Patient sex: F
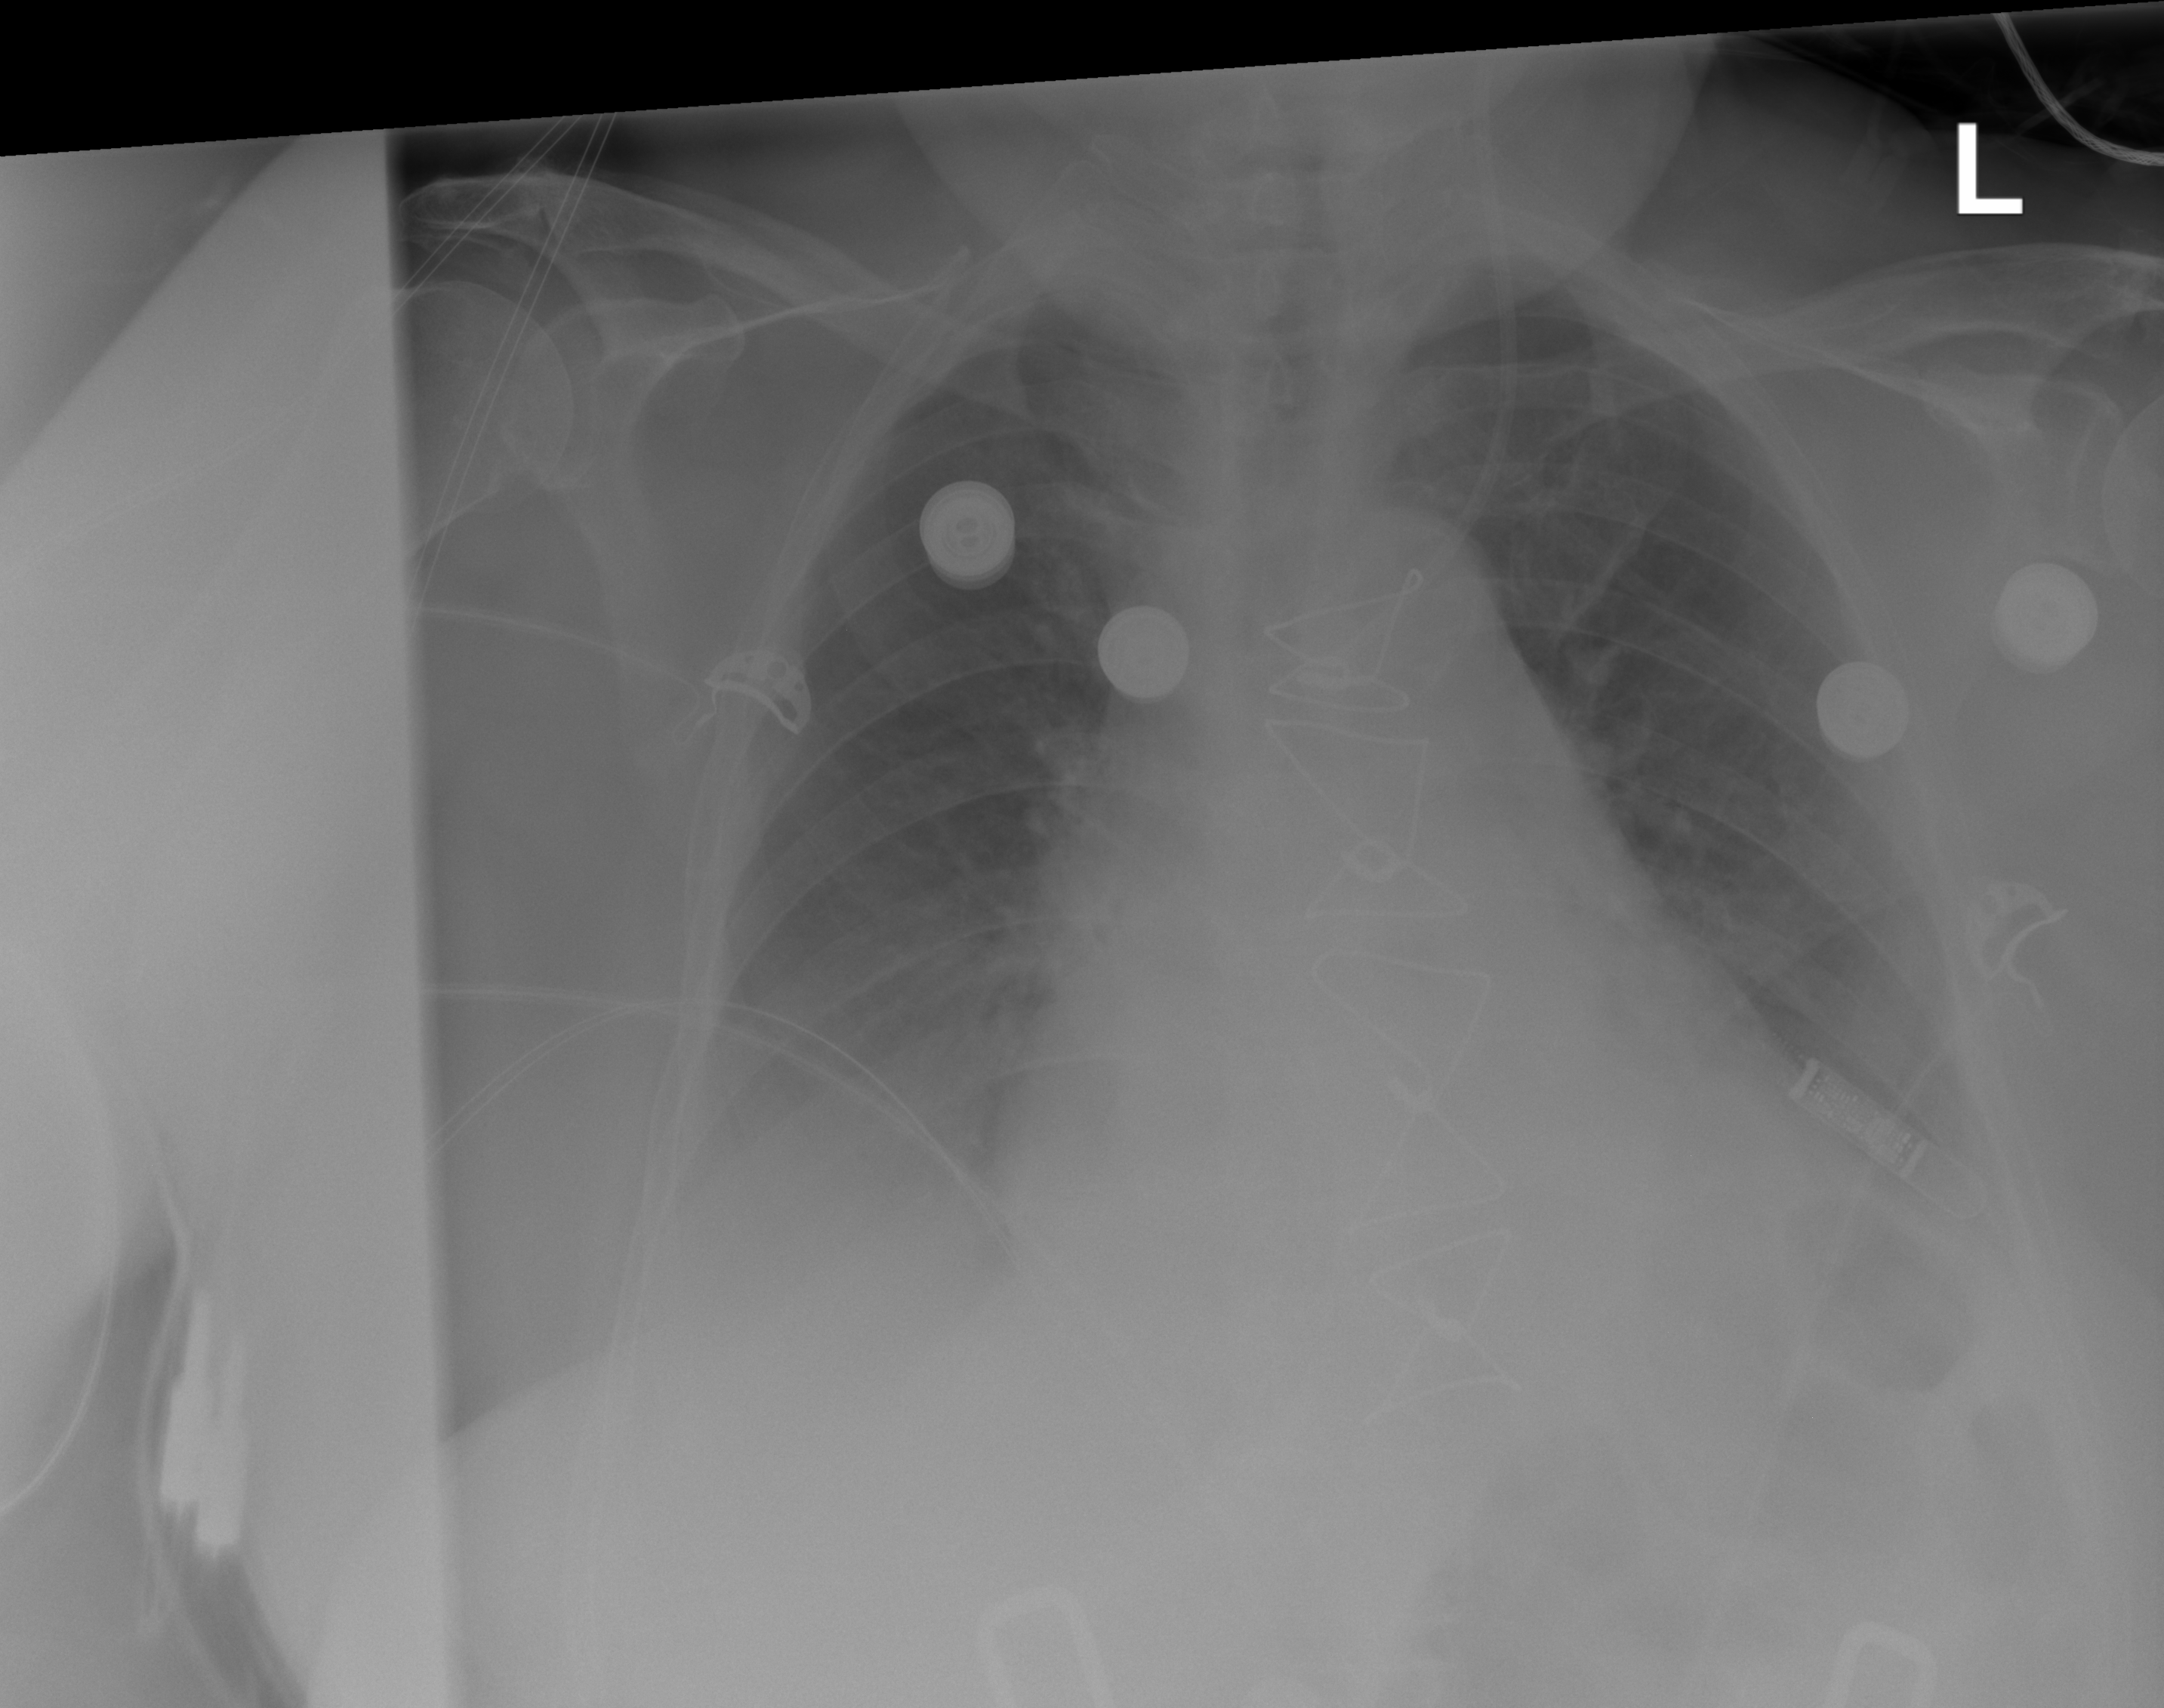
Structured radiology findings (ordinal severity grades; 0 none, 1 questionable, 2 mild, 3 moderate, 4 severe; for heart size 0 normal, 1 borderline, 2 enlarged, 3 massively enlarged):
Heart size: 2
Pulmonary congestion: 2
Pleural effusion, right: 2
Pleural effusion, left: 2
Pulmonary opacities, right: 0
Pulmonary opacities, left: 0
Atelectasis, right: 0
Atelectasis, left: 0